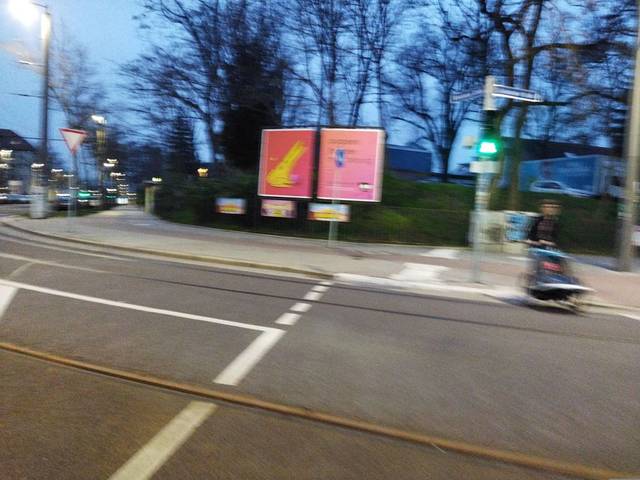
Region: Germany
Coordinates: 52.111, 11.634